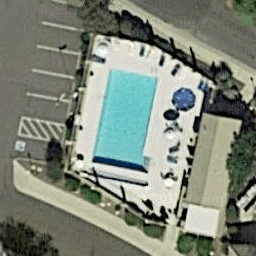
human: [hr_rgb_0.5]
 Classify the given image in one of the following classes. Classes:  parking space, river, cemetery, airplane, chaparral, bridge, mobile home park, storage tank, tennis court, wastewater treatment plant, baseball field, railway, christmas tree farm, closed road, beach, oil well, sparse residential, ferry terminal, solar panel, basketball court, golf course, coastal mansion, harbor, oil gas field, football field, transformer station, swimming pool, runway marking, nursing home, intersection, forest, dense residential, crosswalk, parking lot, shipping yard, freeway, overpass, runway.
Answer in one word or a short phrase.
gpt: swimming pool